Field crop: tomato
Growth stage: 1
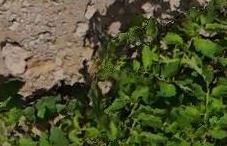
Species: tomato